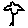
Label: bird